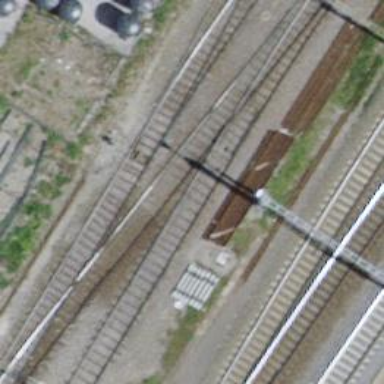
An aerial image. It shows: Railway switch.